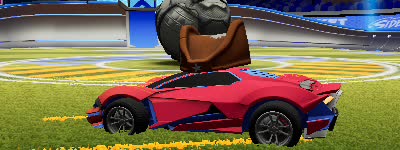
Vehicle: werewolf